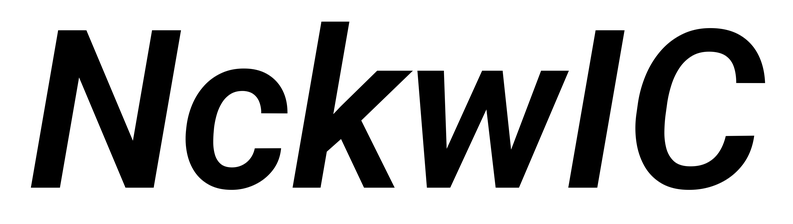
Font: Roboto-Italic_SemiBold_Italic